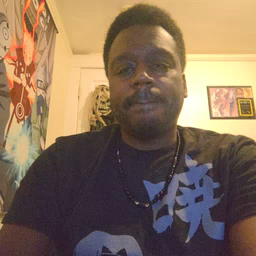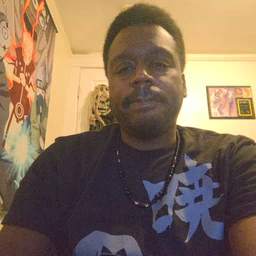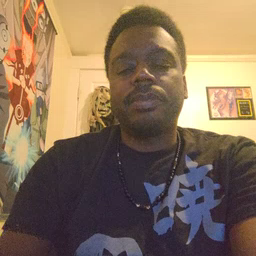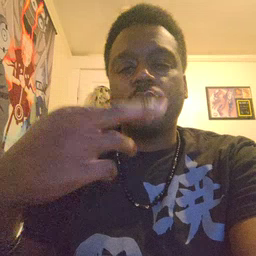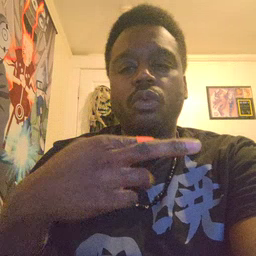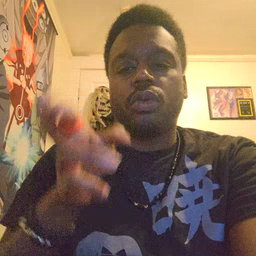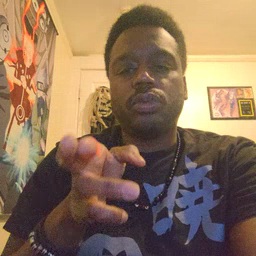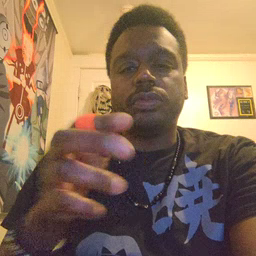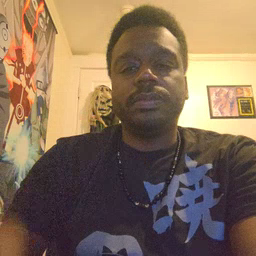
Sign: room